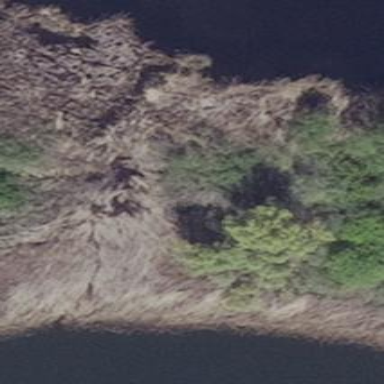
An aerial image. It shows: Swamp in wetland area.